Question: I have two table. Parent and child. I want to make a query to show parent and child data. currently i am using join command to relate both parent and child table. see the attached image where i explained the issue:
Screenshot:

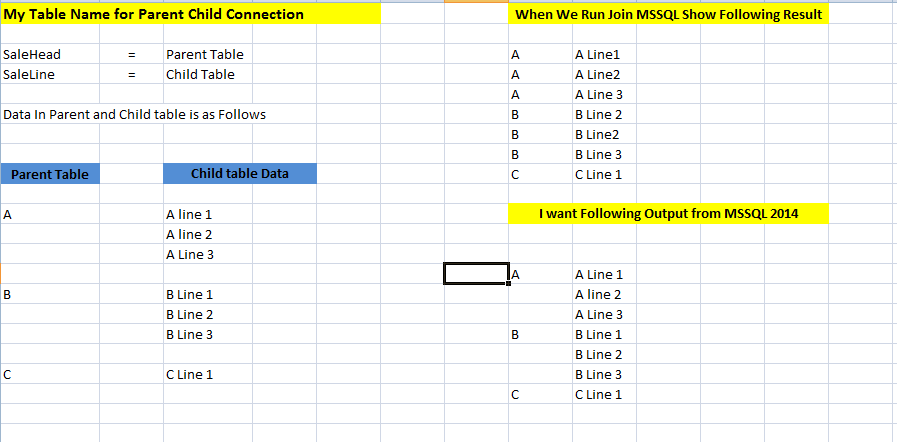
Answer: Try this...
'''
SELECT
ParentData = CASE WHEN ROW_NUMBER() OVER (PARTITION BY p.ParentData ORDER BY c.ChildData) = 1 THEN p.ParentData ELSE '' END,
<other columns>...
'''